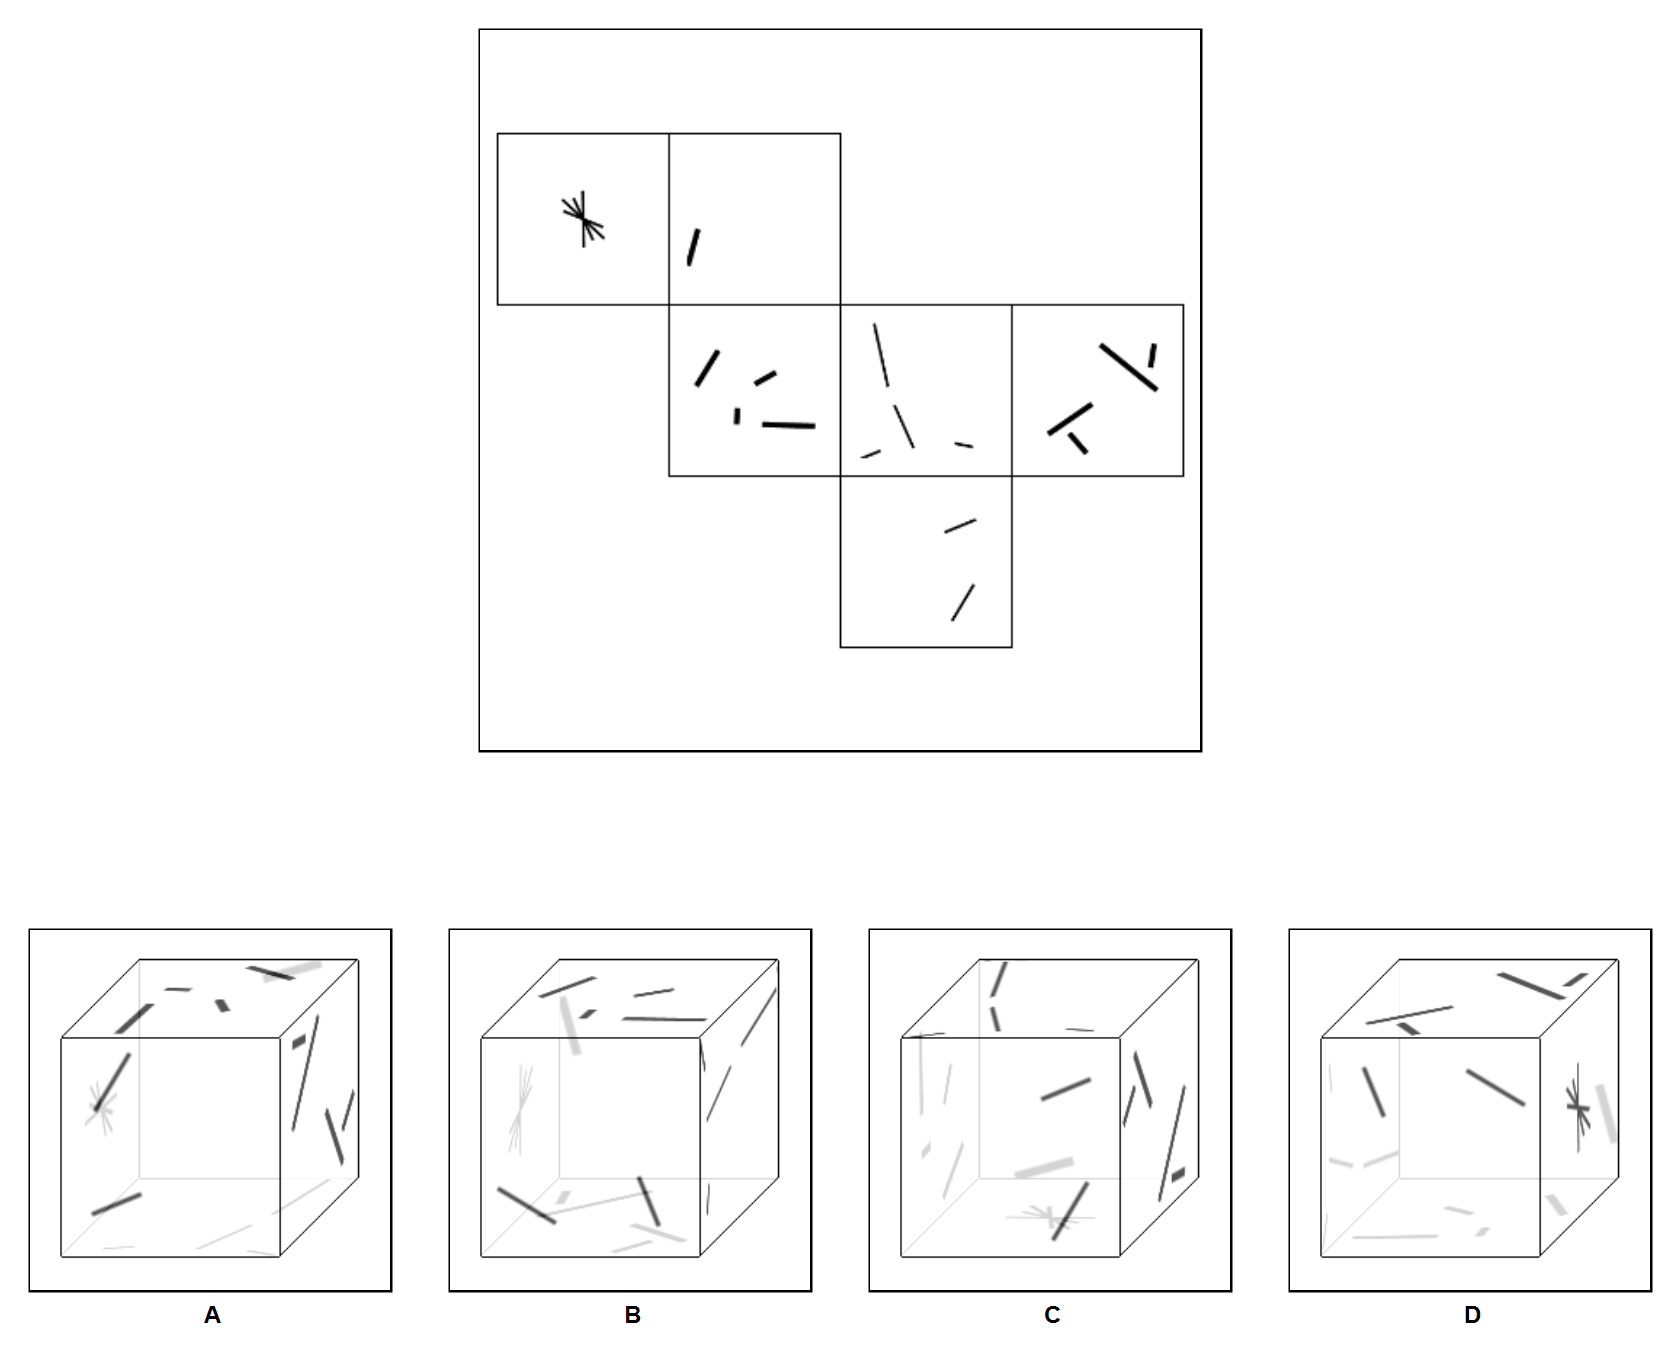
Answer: A